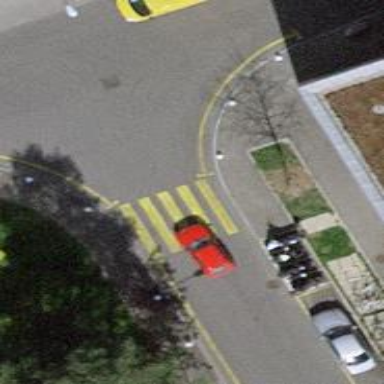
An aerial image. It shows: Uncontrolled zebra crossing with notable zebra markings.